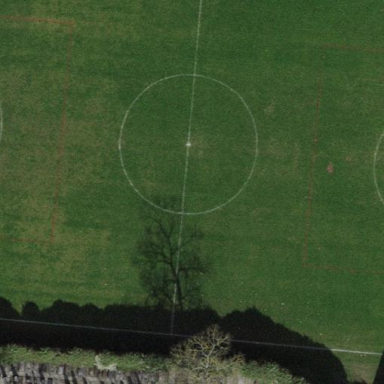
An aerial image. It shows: Soccer pitch for leisureland activities.